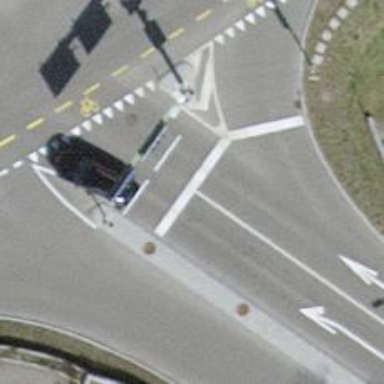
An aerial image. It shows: Tertiary road with asphalt surface and separate sidewalk.